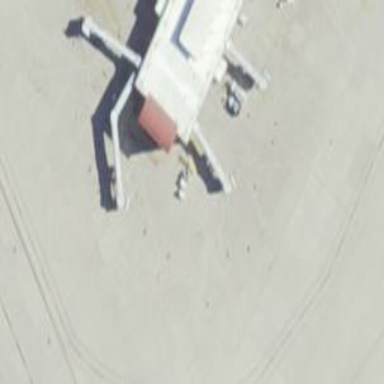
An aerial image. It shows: Airport gate.